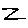
Label: zigzag